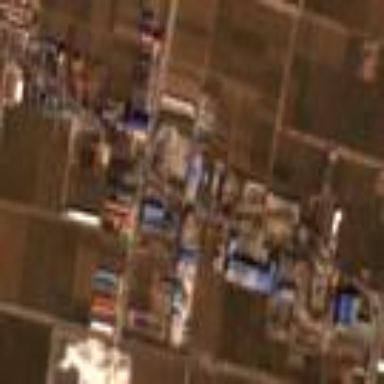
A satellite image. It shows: Industrial area.